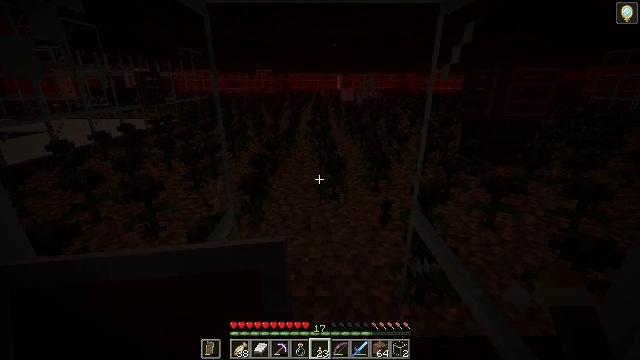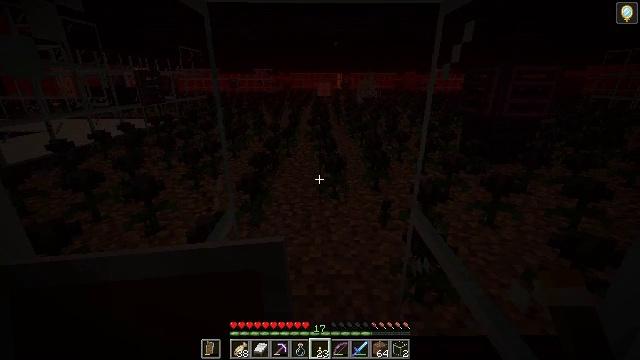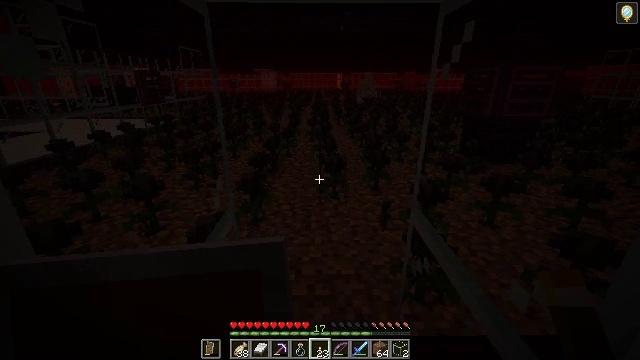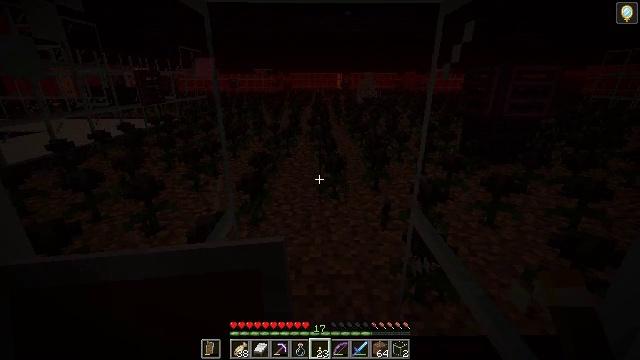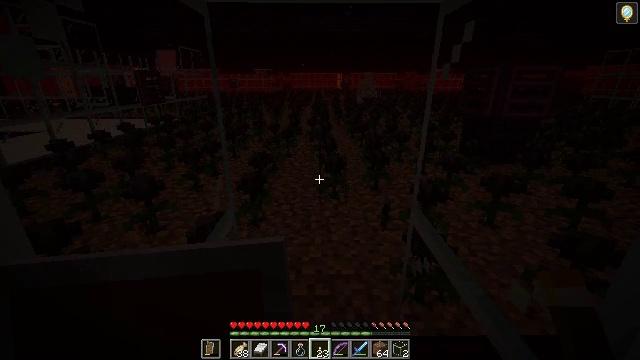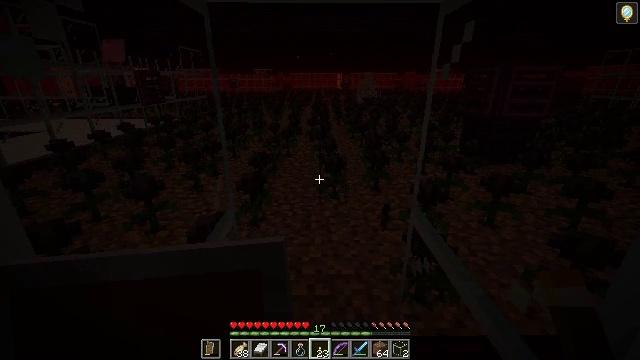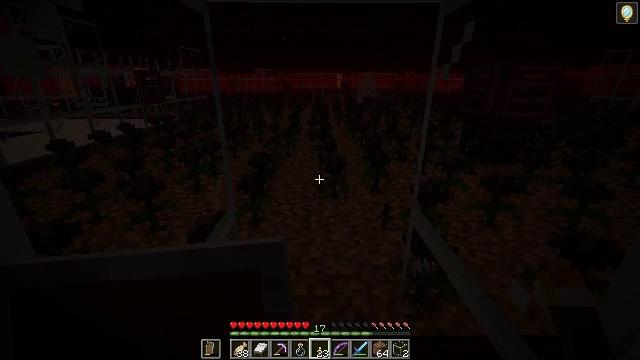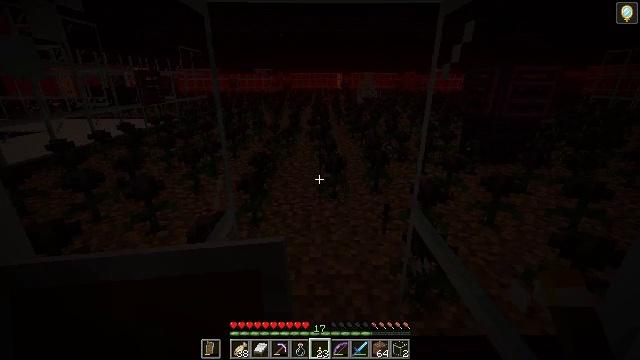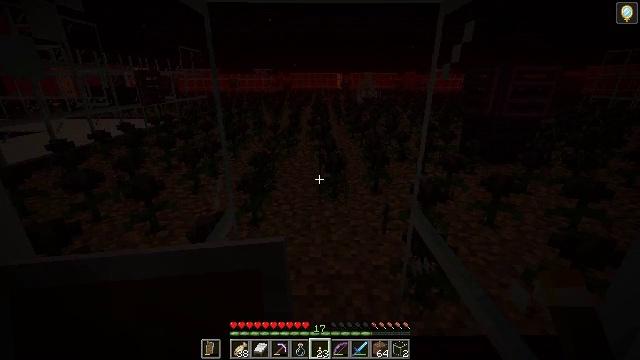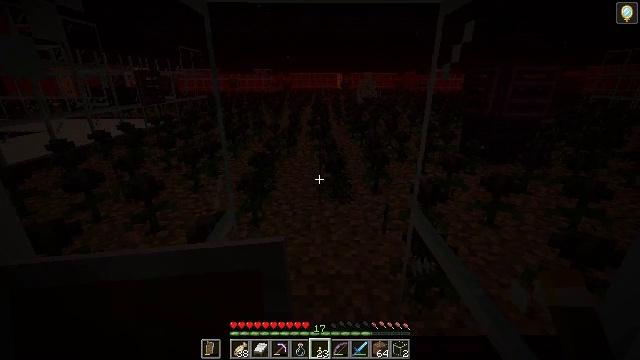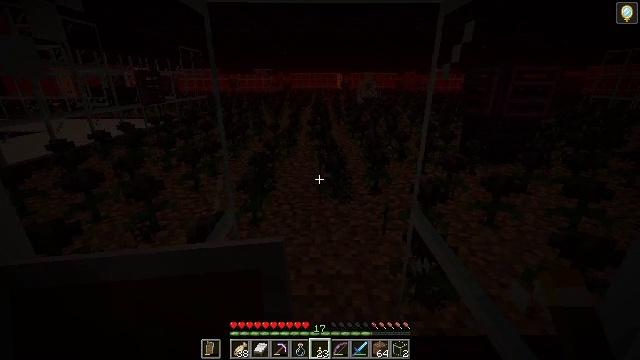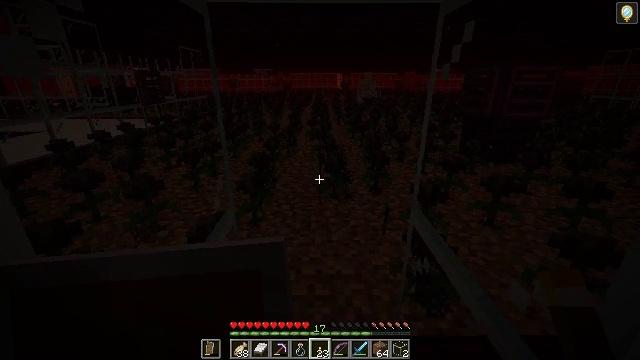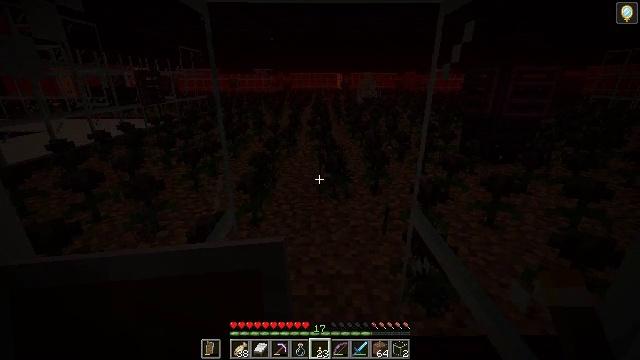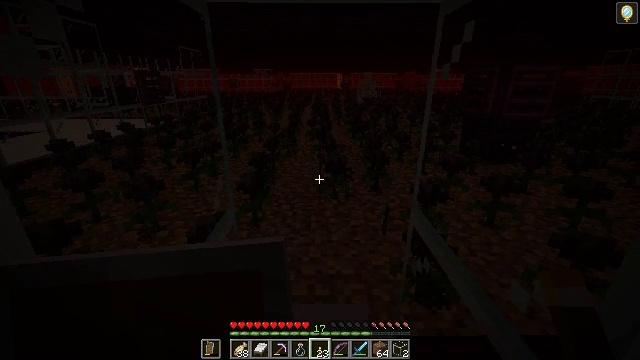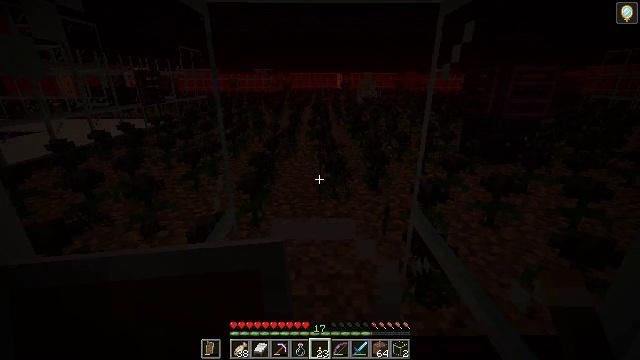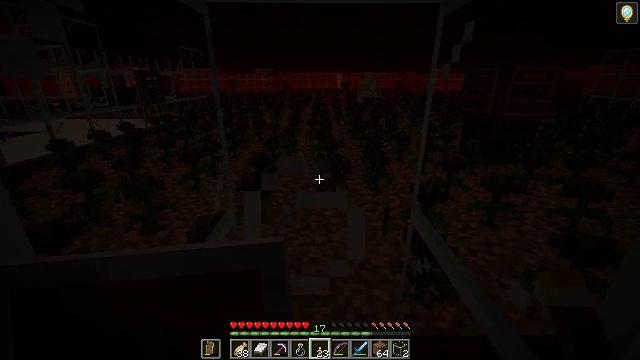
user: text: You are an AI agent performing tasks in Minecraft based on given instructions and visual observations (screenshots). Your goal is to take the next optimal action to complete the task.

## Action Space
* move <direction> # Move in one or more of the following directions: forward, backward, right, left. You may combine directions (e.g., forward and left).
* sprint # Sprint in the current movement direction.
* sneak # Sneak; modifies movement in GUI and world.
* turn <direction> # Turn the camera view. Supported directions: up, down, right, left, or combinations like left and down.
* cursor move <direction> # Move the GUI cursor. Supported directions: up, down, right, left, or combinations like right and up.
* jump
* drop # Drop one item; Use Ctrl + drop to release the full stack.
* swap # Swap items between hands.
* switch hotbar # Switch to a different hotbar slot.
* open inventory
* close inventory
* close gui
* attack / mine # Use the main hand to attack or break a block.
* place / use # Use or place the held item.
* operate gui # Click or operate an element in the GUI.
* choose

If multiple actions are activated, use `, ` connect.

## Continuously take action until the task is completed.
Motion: motion action
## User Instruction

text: Attack the wither rose to collect it.
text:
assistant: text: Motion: no_op
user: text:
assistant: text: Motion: no_op
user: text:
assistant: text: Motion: no_op
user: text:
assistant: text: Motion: no_op
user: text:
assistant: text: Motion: no_op
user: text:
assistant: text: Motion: no_op
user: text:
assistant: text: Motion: no_op
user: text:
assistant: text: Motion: no_op
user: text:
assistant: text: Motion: no_op
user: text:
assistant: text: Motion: no_op
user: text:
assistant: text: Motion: no_op
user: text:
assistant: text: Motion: no_op
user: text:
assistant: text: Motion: no_op
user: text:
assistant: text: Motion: no_op
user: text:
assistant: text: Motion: no_op
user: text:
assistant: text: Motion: no_op
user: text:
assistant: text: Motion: no_op
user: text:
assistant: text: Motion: no_op
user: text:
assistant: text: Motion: turn right and down
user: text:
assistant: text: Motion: turn right
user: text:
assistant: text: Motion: no_op
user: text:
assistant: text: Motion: move forward
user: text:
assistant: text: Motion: move forward
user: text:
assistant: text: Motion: move forward
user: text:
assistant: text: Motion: move forward
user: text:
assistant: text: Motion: move forward
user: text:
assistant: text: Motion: move forward, attack / mine
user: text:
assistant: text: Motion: move forward, turn left, attack / mine
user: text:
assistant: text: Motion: move forward, turn left
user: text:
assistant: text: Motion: no_op